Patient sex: M
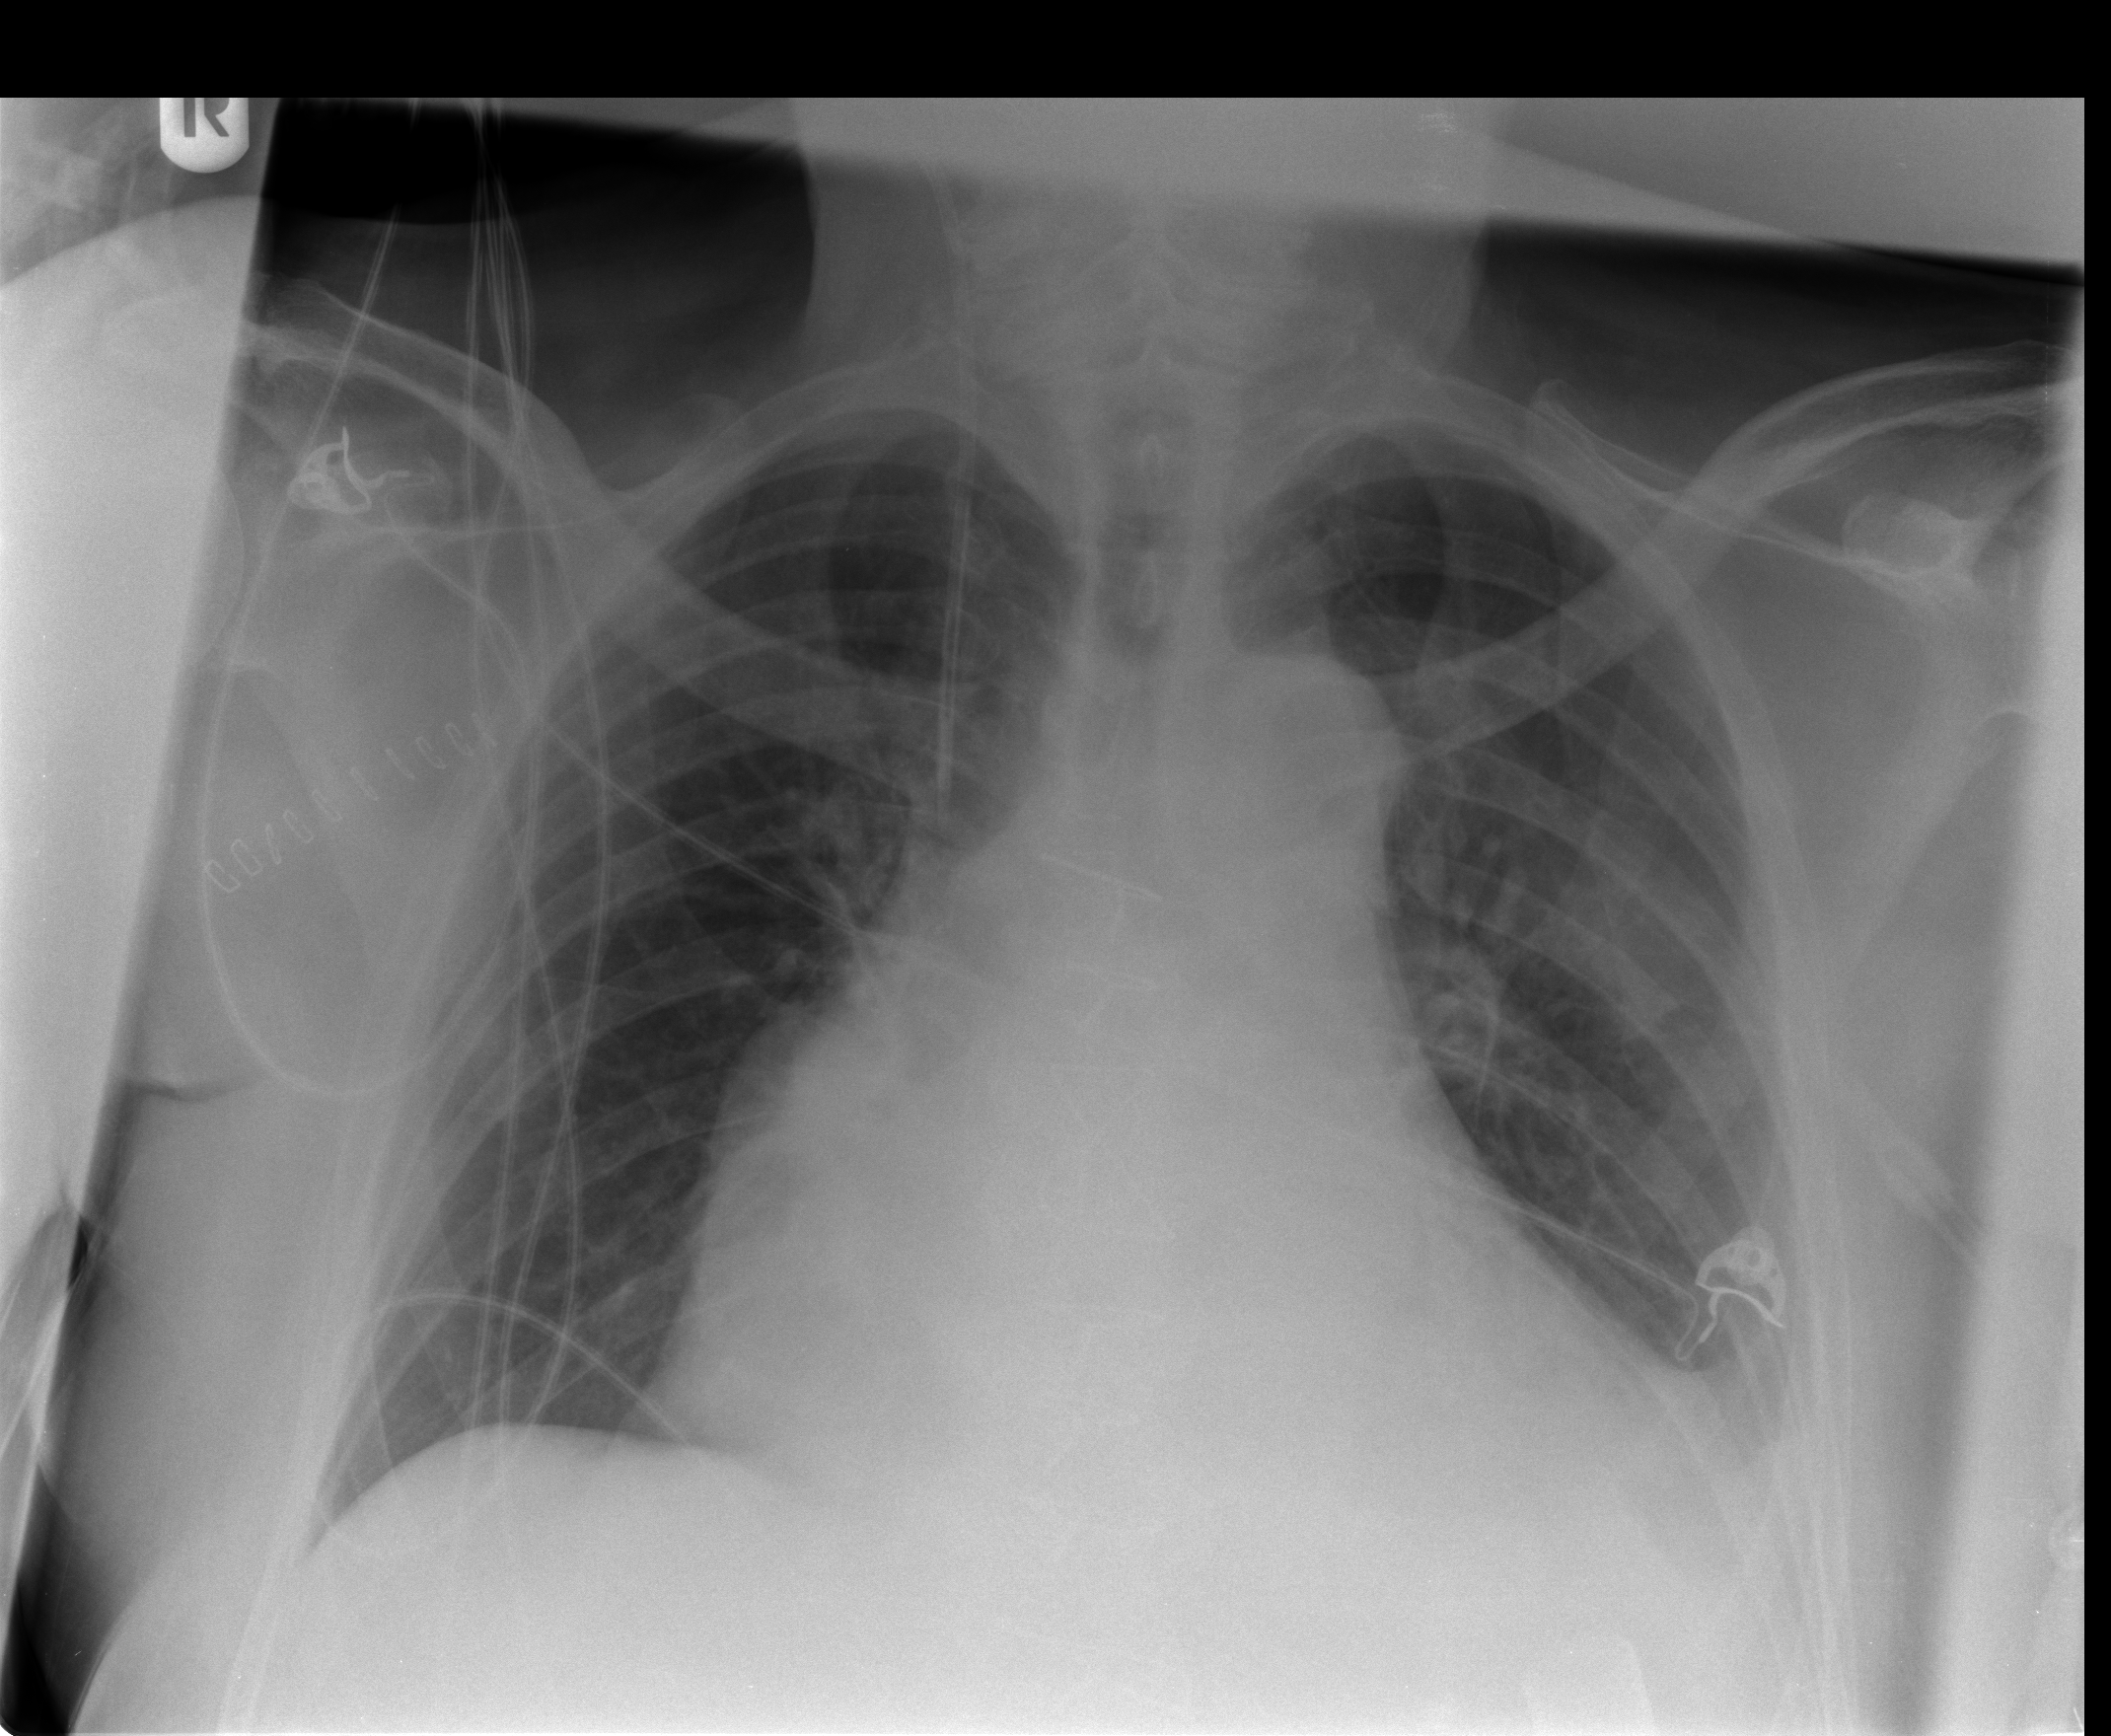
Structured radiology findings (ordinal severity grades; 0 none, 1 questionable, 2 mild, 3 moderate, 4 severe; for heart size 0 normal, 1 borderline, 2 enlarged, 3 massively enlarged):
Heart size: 3
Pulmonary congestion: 2
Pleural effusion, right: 0
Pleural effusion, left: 2
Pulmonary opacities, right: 0
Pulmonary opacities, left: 1
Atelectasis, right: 1
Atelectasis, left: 2